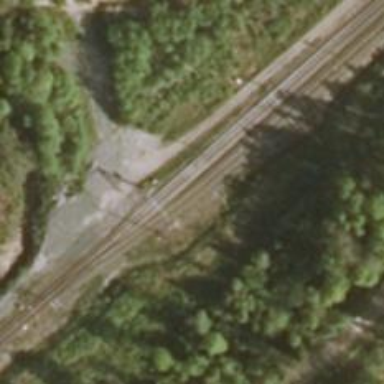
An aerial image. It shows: Siding railway line with electrified contact line for the trains.